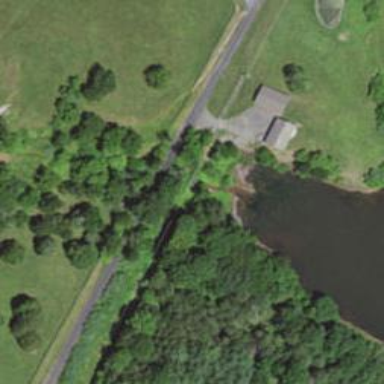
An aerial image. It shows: Culvert tunnel.